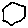
Label: hexagon